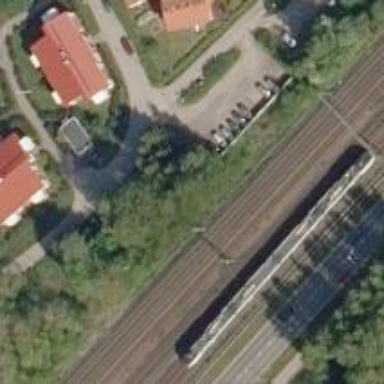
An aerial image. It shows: Continuous rail railway with electrified contact line.